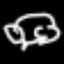
Label: frog